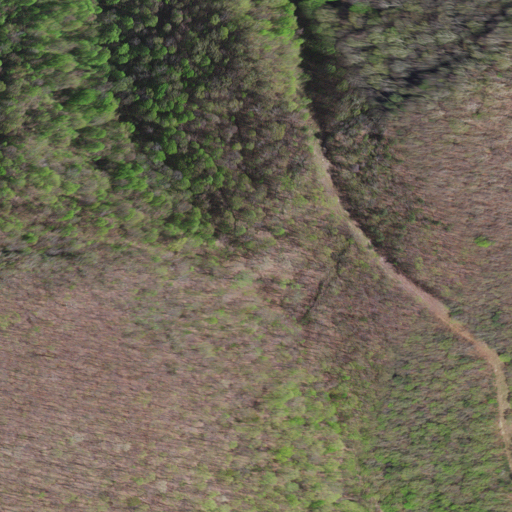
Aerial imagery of gap in Virginia named Meetinghouse Gap containing only deciduous forest